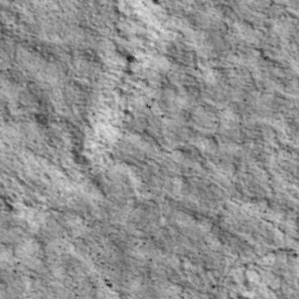
Label: non_frost